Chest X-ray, PA view. Patient: 43 years old, sex F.
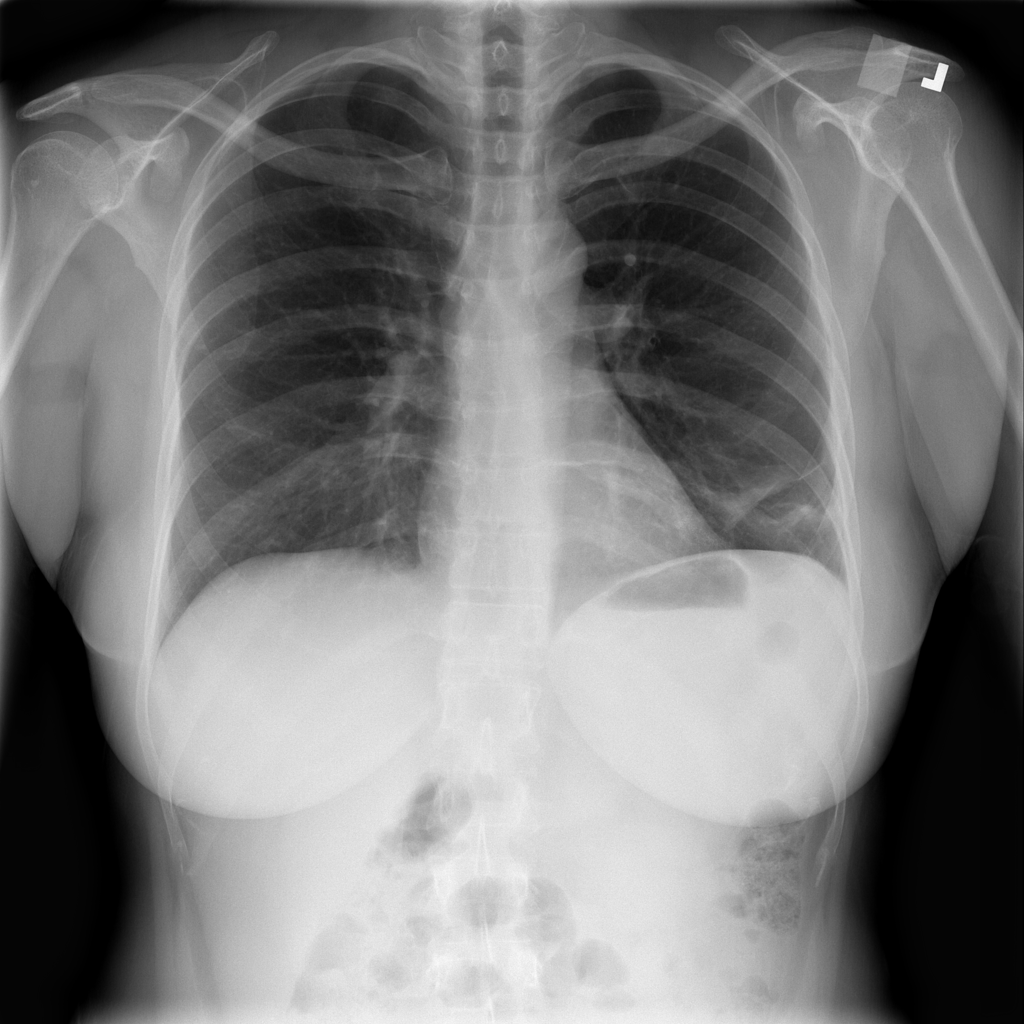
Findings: Infiltration